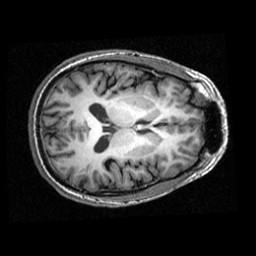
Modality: T1w
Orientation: axial
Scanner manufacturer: ge
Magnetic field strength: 3 T
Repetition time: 0.00904 s
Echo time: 0.00184 s